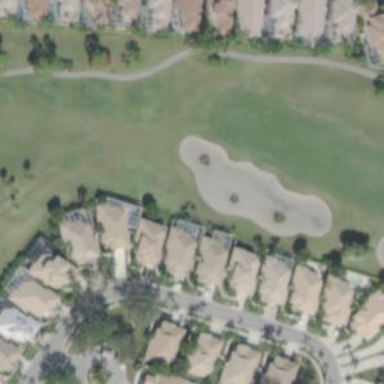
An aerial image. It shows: Sand bunker on golf course.